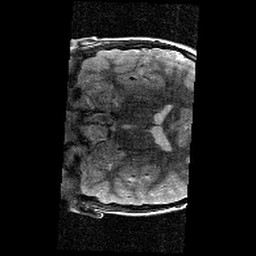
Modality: T2w
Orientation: coronal
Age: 10
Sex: male
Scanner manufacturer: siemens
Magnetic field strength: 3 T
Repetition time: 9.23 s
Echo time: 0.067 s